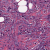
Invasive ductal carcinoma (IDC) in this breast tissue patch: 1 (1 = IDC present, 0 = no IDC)